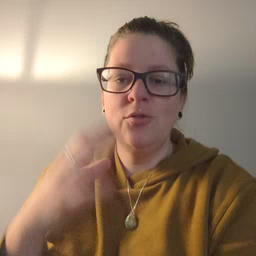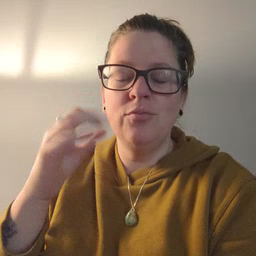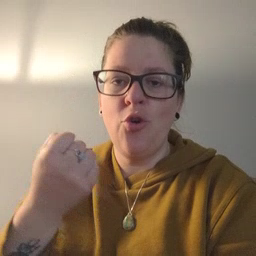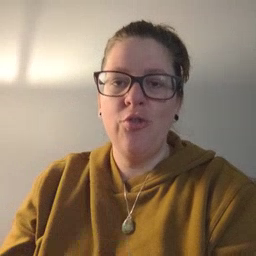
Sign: car